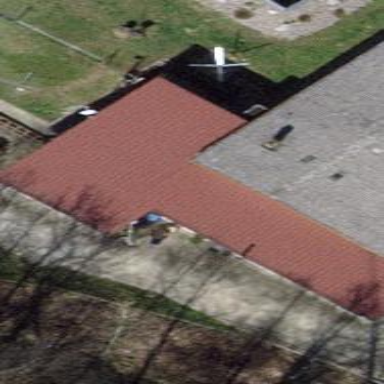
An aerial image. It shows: Garage.